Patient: sex F, age 54
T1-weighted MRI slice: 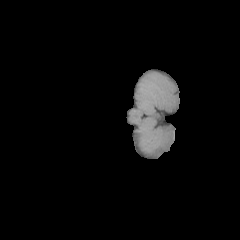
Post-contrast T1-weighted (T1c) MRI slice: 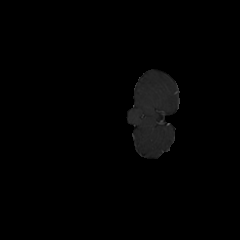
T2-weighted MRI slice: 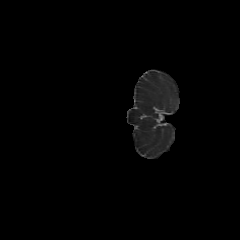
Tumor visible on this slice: no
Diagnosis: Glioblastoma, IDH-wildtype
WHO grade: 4